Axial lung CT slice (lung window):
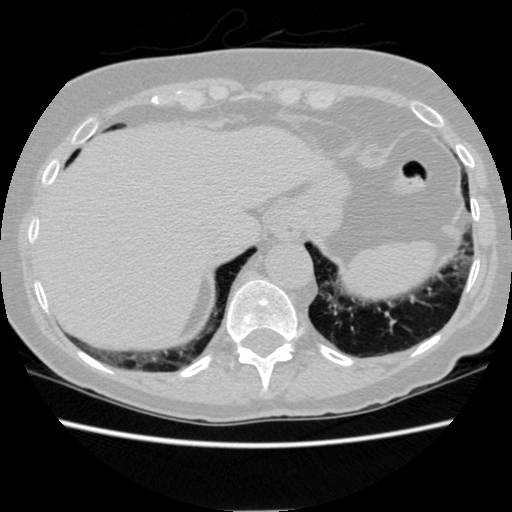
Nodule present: no